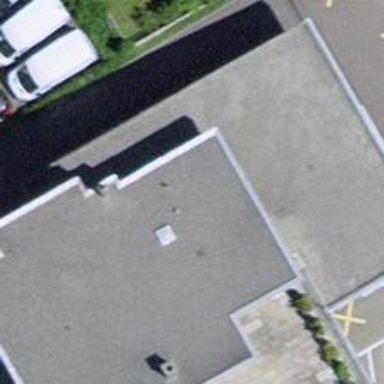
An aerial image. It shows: Car repair shop.